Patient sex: M
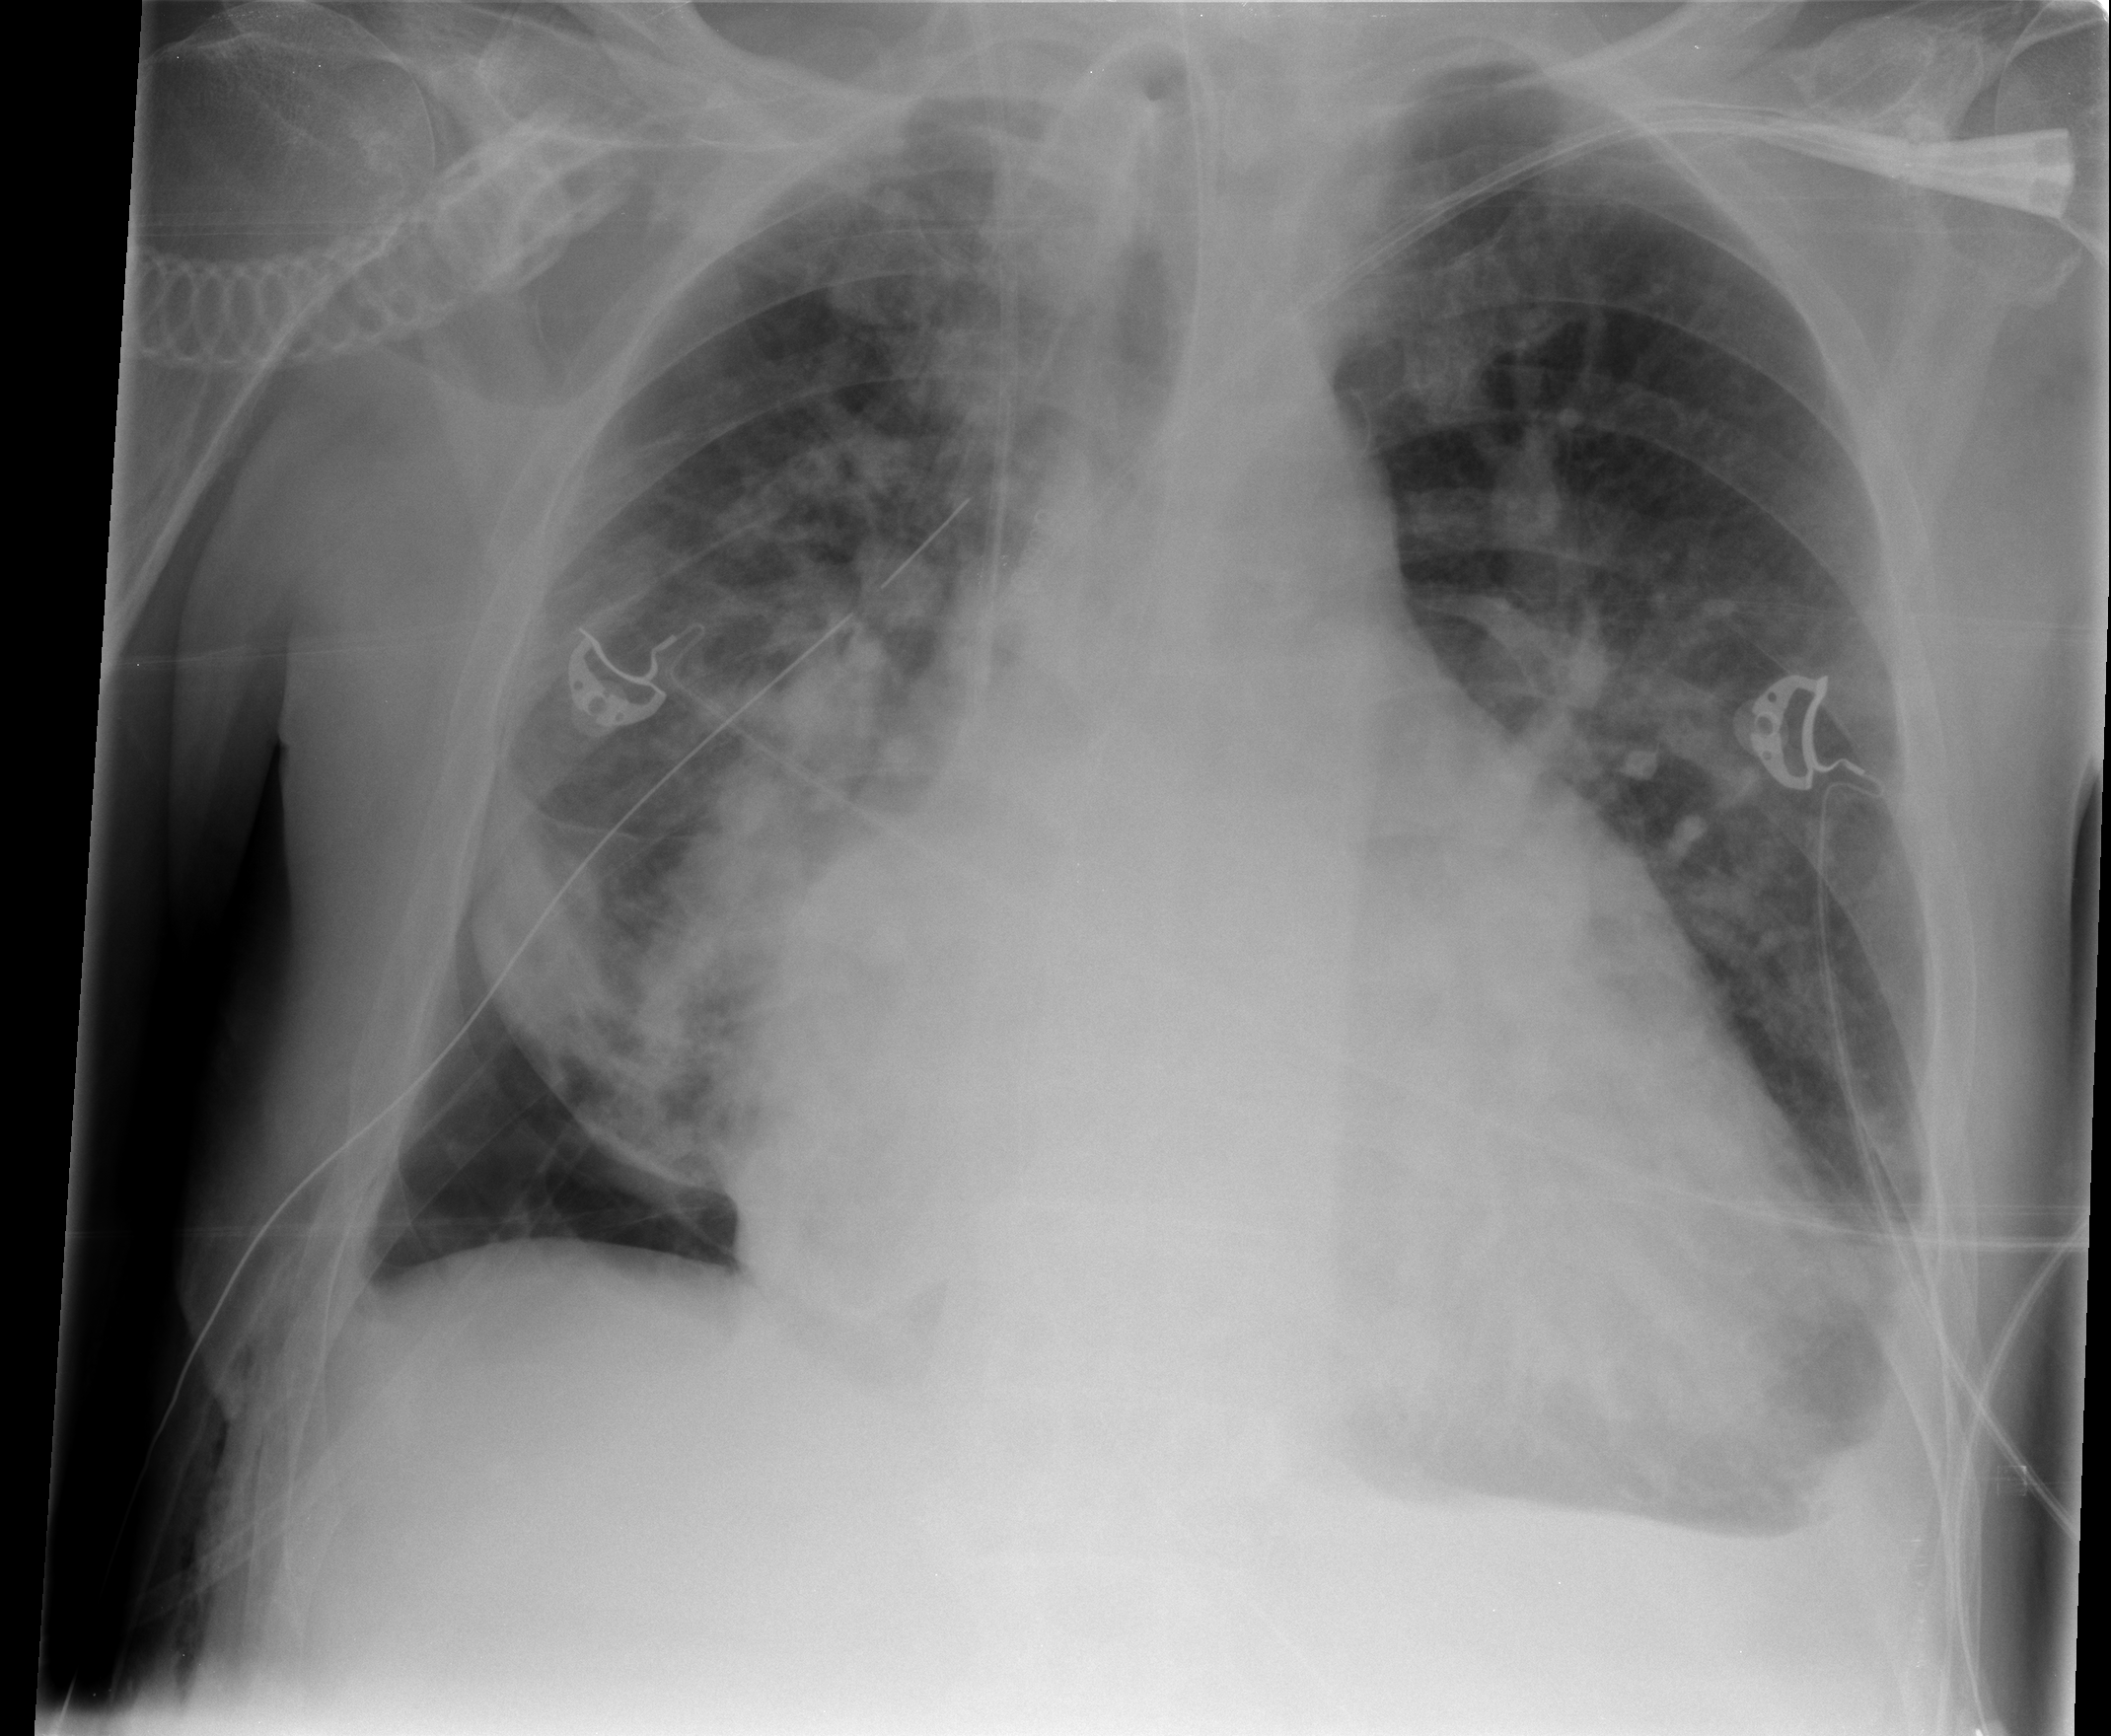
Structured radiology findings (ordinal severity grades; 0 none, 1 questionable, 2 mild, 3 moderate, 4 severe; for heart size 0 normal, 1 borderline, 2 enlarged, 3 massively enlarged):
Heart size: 3
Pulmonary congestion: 3
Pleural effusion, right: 0
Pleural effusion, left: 2
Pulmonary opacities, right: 2
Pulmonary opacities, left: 2
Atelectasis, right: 3
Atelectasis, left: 2